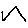
Label: zigzag